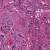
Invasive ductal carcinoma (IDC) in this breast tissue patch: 1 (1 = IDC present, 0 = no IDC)